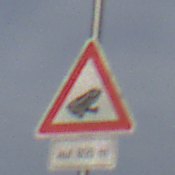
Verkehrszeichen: AmphibienwanderungLinks
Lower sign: LaengeEinerStrecke5
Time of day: MorningAfternoon
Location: Outdoor (Suburban)
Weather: PartlyCloudy
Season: NotSpecified
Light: Natural